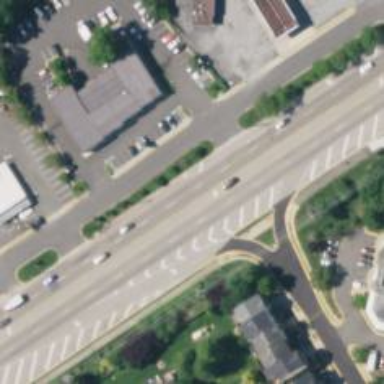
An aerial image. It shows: Asphalt road classified as trunk highway.